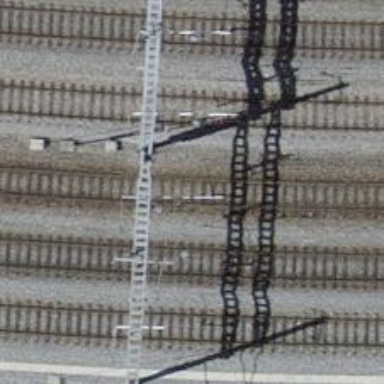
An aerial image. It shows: Single-track railway siding with electrified contact lines.